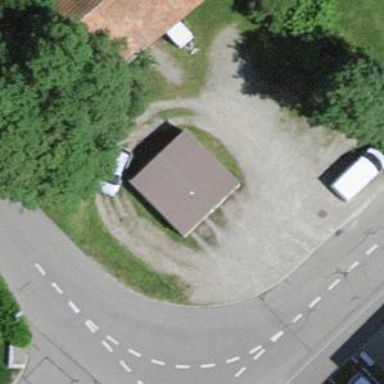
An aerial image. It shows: Garage building.